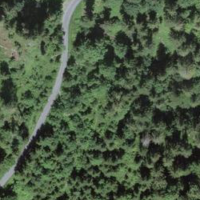
EUNIS habitat code: 43
Species observed at this site:
Epipactis atrorubens